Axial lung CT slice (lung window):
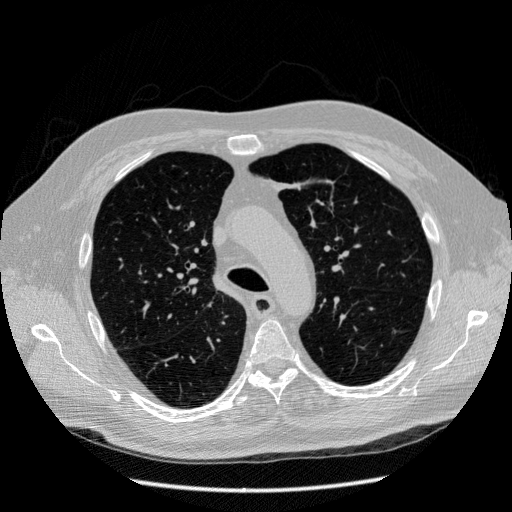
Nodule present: no